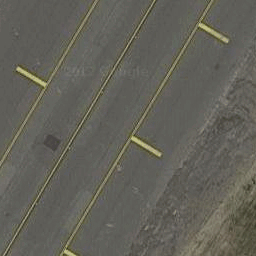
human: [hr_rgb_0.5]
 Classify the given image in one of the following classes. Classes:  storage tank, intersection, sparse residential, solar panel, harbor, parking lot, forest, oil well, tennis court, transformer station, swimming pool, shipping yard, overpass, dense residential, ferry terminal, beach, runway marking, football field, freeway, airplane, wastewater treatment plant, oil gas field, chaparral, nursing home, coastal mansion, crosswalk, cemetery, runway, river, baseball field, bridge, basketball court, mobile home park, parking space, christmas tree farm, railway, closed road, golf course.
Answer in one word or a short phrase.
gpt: runway marking